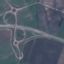
Land use / land cover class: Highway